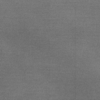
Label: dusty